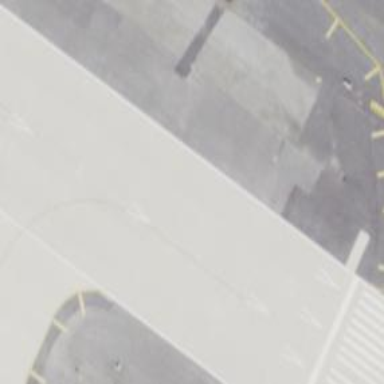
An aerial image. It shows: Asphalt runway with displaced threshold at the airport.